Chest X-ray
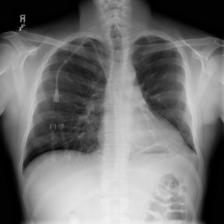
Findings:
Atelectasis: negative
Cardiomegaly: negative
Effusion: negative
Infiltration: negative
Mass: negative
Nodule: negative
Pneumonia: negative
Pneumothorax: negative
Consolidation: negative
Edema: negative
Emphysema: negative
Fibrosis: negative
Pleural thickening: negative
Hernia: negative